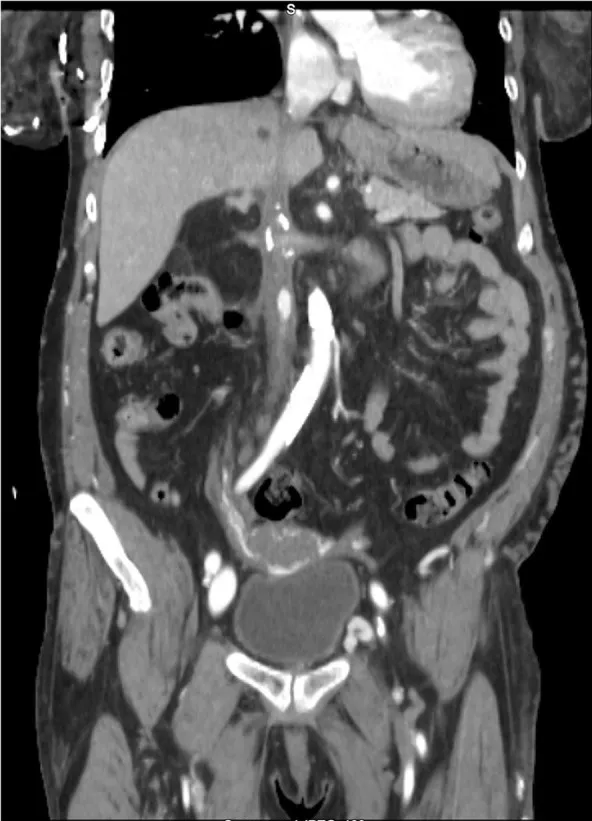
Initial CT scan showing calcified chronic occluded IVC and abdominal wall collaterals.
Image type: radiology (ct)